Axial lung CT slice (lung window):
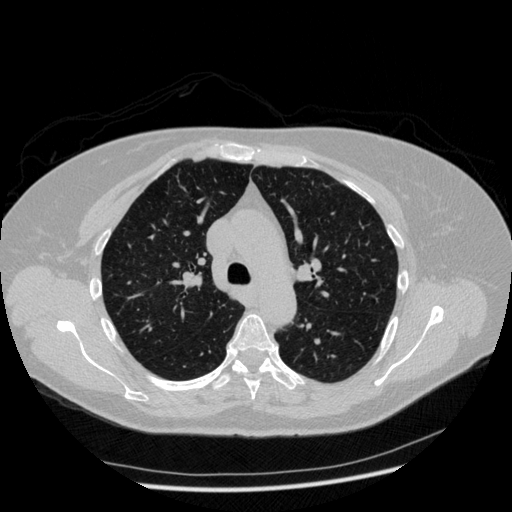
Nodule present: no